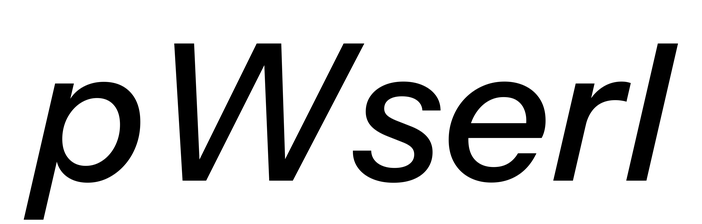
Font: InstrumentSans-Italic_Medium_Italic